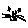
Label: cat